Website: lowes
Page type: order-returns
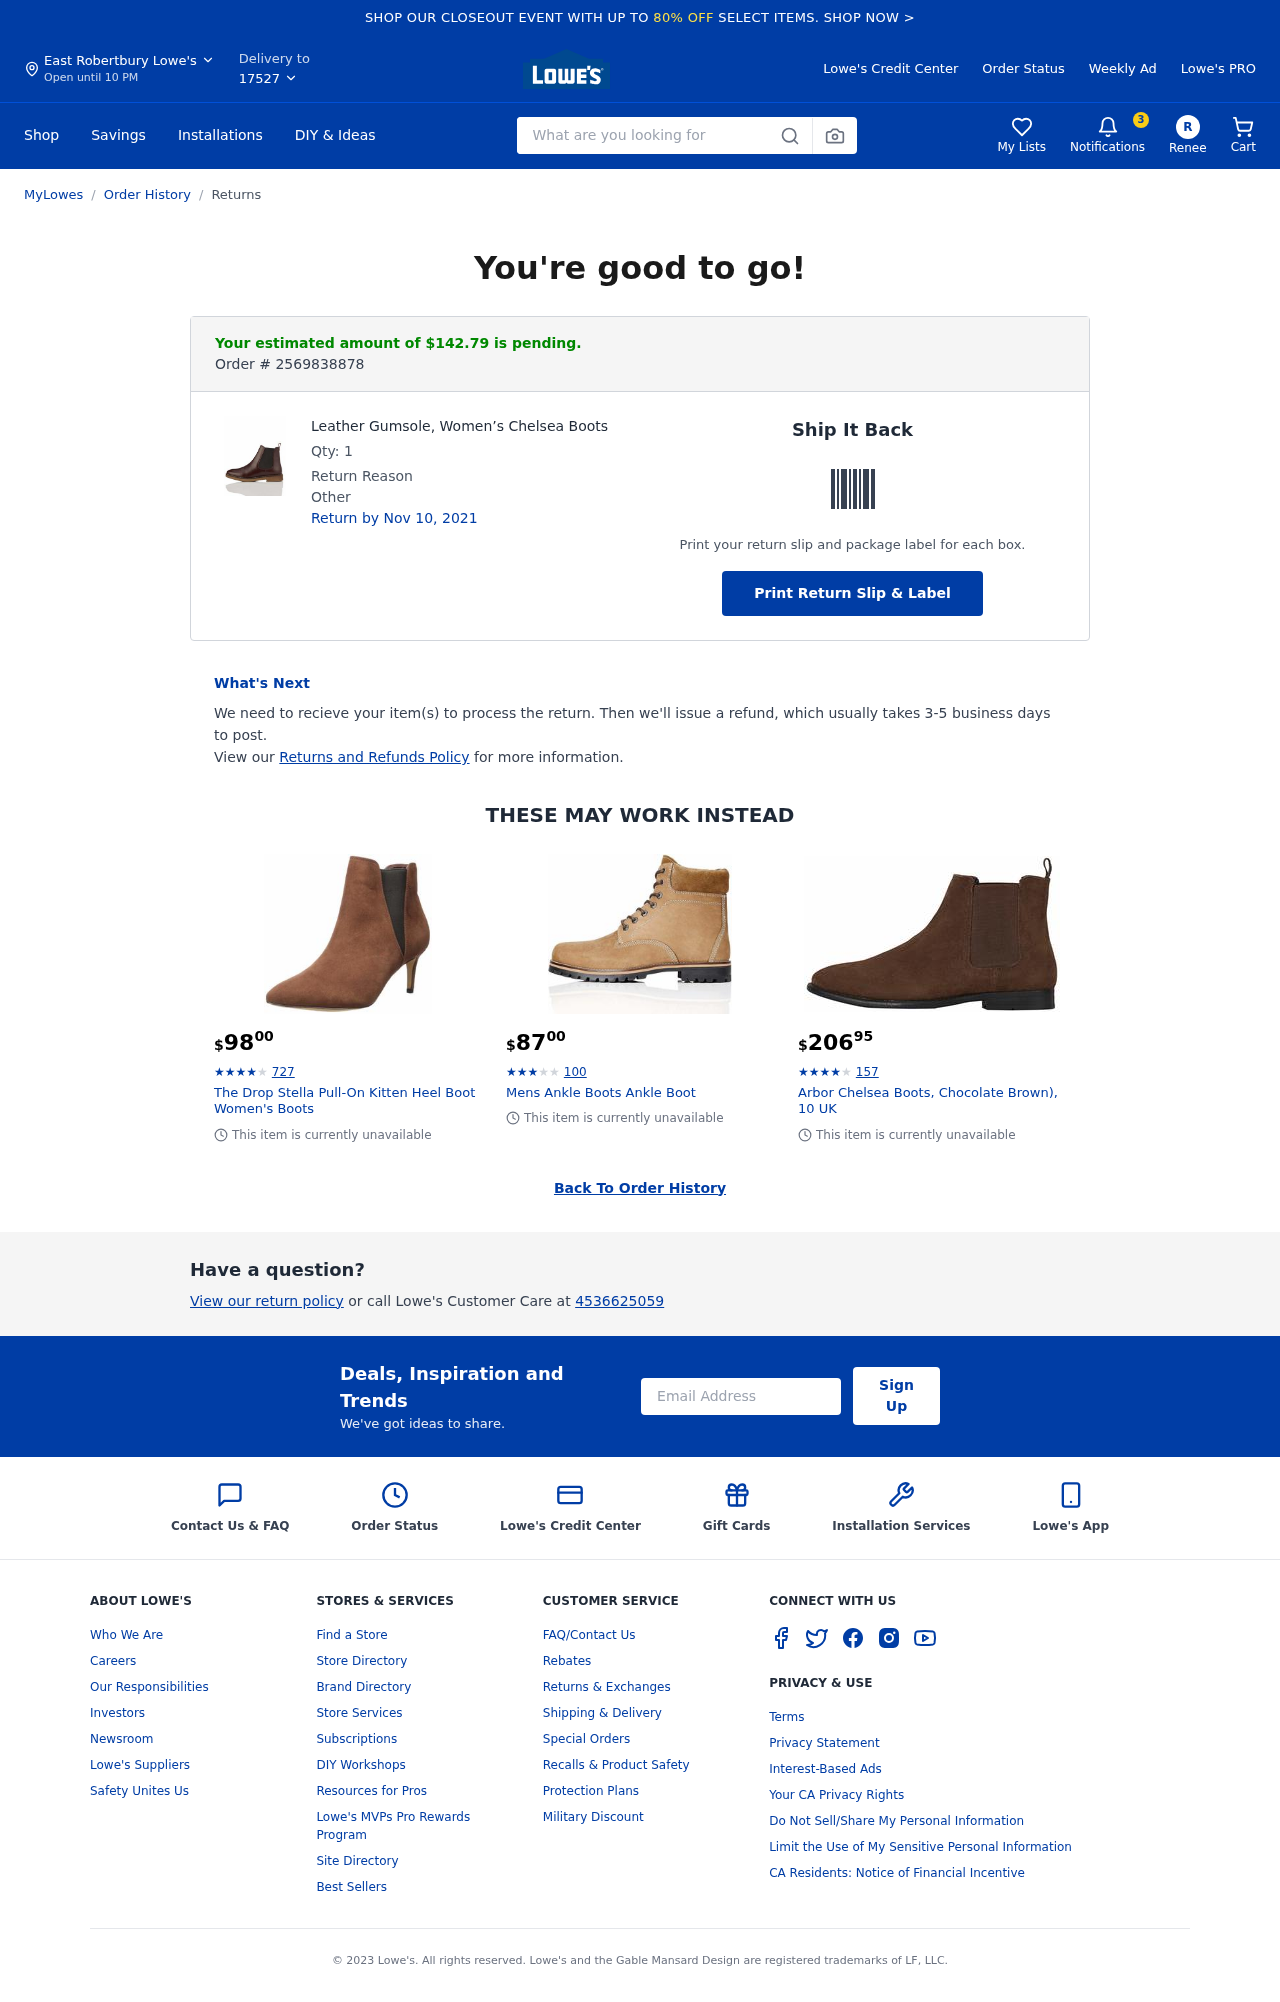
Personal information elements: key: PII_CITY
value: East Robertbury
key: PII_EMAIL
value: renee_green@yahoo.com
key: PII_FIRSTNAME
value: Renee
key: PII_PHONE
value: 4536625059
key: PII_POSTCODE
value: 17527
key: PII_FIRSTNAME_INITIAL
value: R
Product elements: key: PRODUCT1_NAME
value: Leather Gumsole, Women’s Chelsea Boots
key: PRODUCT1_QUANTITY
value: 1
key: PRODUCT2_NAME
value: The Drop Stella Pull-On Kitten Heel Boot Women's Boots
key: PRODUCT2_NUM_RATINGS
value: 727
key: PRODUCT2_PRICE
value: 98
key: PRODUCT2_RATING
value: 4.6
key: PRODUCT3_NAME
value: Mens Ankle Boots Ankle Boot
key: PRODUCT3_NUM_RATINGS
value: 100
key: PRODUCT3_PRICE
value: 87
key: PRODUCT3_RATING
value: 3.5
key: PRODUCT4_NAME
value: Arbor Chelsea Boots, Chocolate Brown), 10 UK
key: PRODUCT4_NUM_RATINGS
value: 157
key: PRODUCT4_PRICE
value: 206.95
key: PRODUCT4_RATING
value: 4
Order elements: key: ORDER_NUM_ITEMS
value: Cart
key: ORDER_TOTAL
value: Your estimated amount of $142.79 is pending.
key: ORDER_ID
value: Order # 2569838878
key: ORDER_RETURN_BY_DATE
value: Return by Nov 10, 2021
Search elements: key: HEADER_SEARCH
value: What are you looking for
Other elements: key: NOTIFICATION_COUNT
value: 3